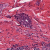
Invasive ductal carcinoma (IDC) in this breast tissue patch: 1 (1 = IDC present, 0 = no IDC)